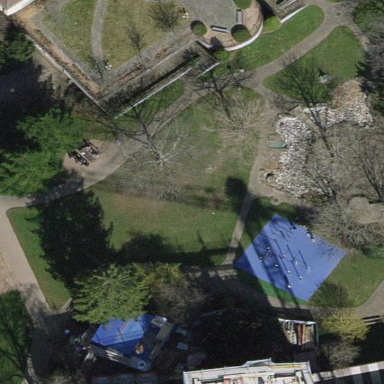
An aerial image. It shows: Lovely park for leisure and relaxation.